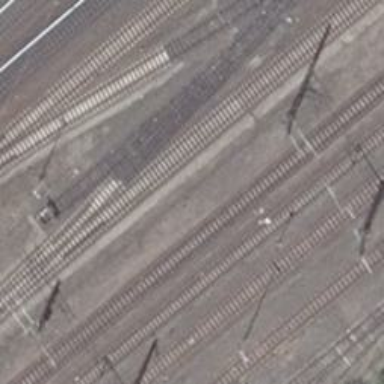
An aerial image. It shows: Railway yard used for servicing trains.